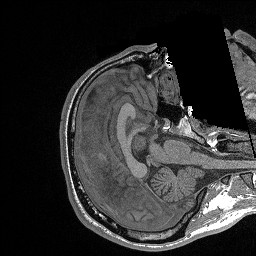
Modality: FLASH
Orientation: axial
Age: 31
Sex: male